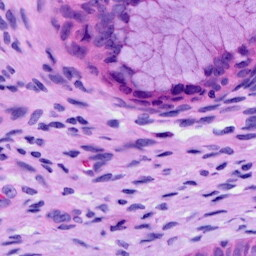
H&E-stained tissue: Cervix